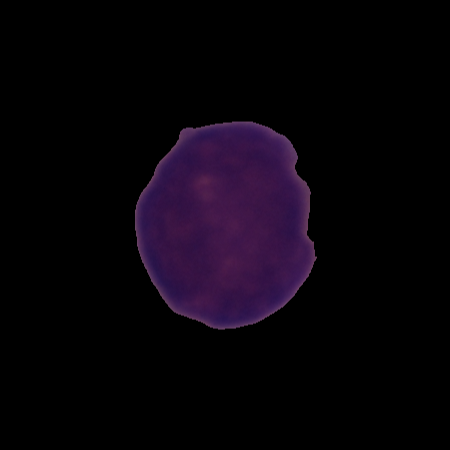
Label: cancer